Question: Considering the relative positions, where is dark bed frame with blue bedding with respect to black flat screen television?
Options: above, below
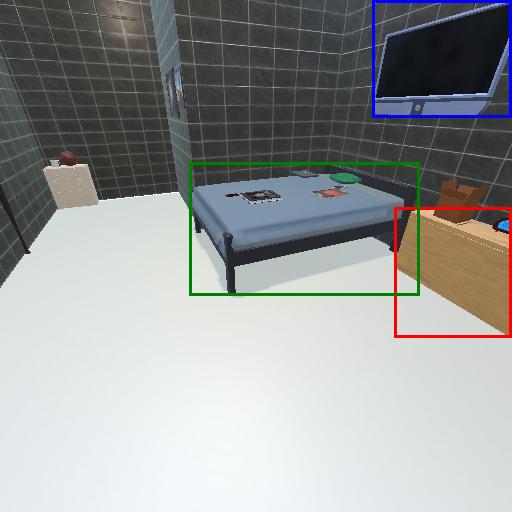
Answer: above